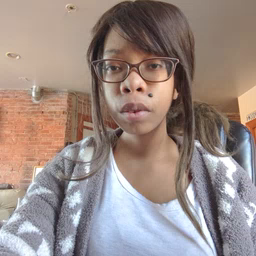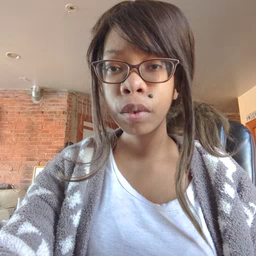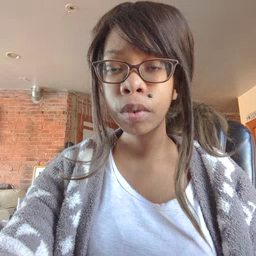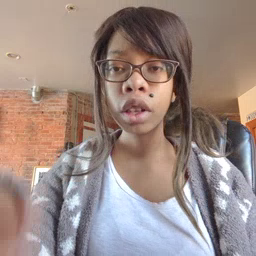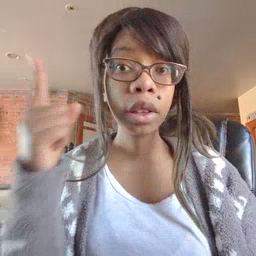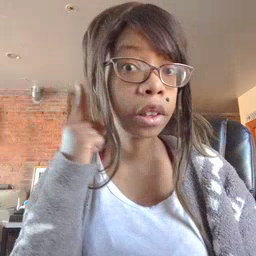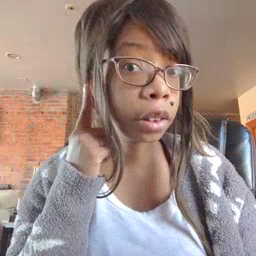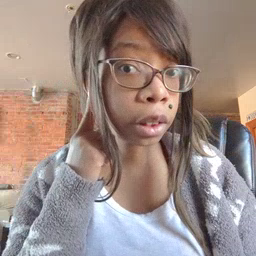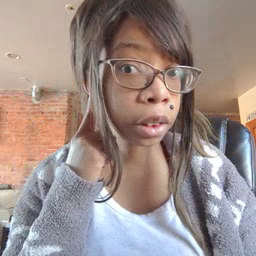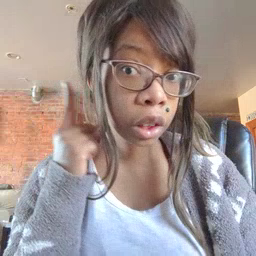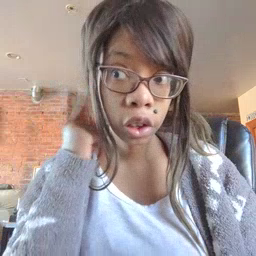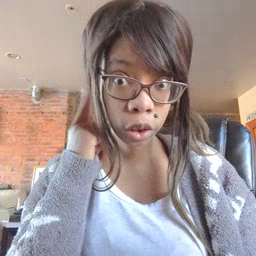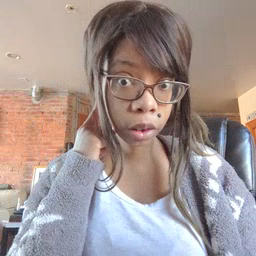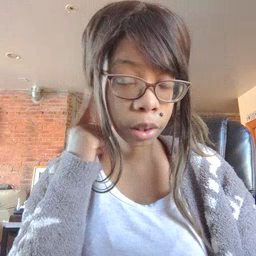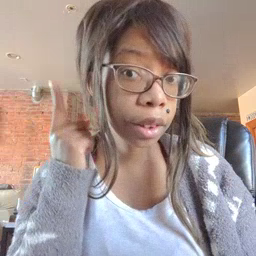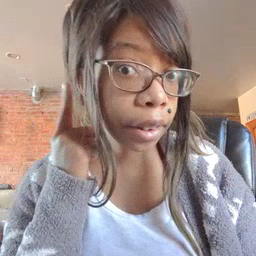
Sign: hear